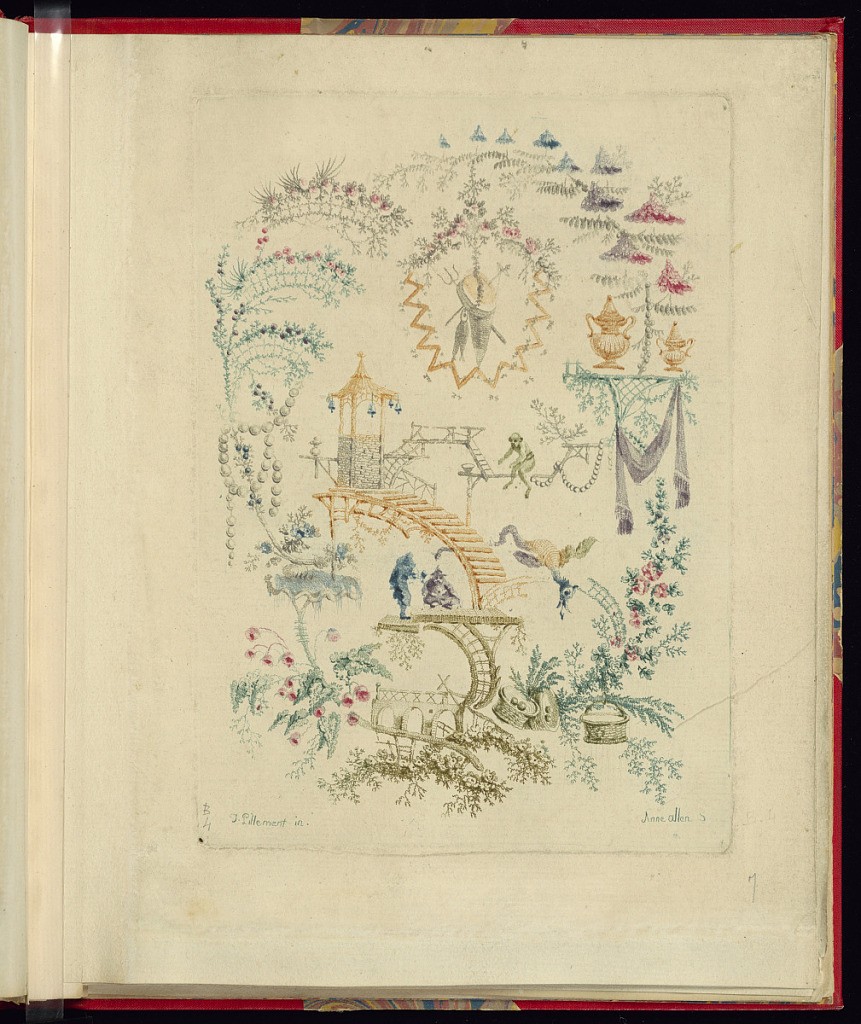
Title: Nouvelle suite de cahiers chinois a l'usage des Dessinateurs et des peintres", no.2
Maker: Jean-Baptiste Pillement, French, 1728–1808
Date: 1790–1799
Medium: Etching with colored inks à la poupée on off-white laid paper
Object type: Print
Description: Irregular cartouche with exotic landscape and fantastic creatures. At center, two figures sit beneath open air pagoda-like structure.